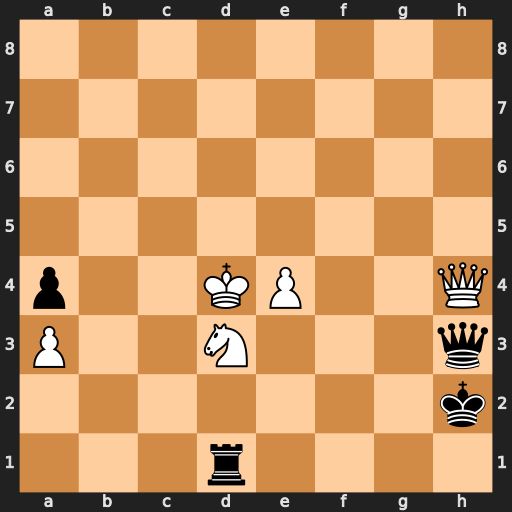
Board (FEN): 8/8/8/8/p2KP2Q/P2N3q/7k/3r4
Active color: w
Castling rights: -
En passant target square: -
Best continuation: Qxh3+ Kxh3 e5 Kg4 e6